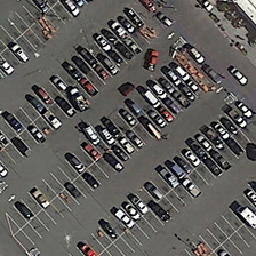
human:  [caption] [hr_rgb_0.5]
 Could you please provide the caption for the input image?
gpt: Several parking lots are open.

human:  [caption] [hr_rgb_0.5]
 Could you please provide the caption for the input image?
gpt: There are several parking spaces.

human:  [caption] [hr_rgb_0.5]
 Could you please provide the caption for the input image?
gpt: There are several open parking spaces.

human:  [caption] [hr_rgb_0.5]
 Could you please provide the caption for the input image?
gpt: There are several open parking lots.

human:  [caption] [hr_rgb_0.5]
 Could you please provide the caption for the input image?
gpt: There are several open parking lots.